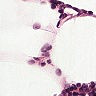
Metastatic tissue present: no